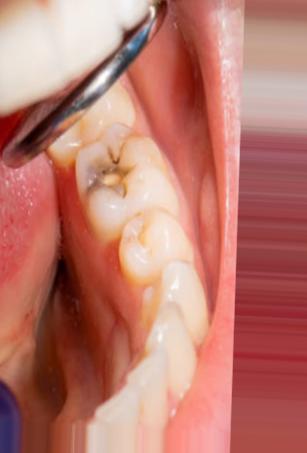
Condition: Caries